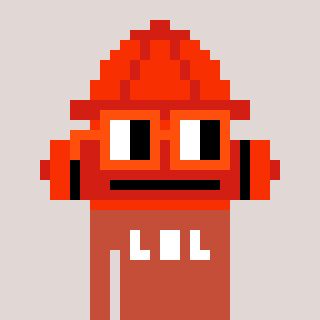
a pixel art character with square orange glasses, a fire hydrant-shaped head and a rust-colored body on a warm background